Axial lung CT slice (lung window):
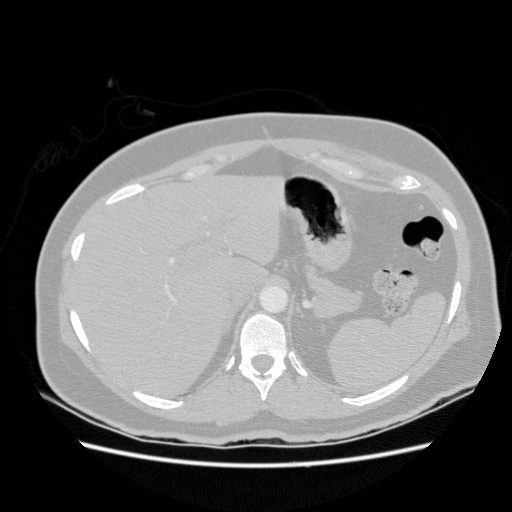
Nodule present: no